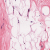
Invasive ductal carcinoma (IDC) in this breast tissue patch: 0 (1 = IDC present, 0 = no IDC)